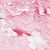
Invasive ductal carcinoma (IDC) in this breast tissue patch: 0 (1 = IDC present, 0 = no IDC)